Interaction volume radius: 10 \u00c5
Interaction volume height: 10 \u00c5
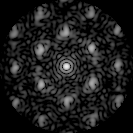
Disorder parameter: 0.4161